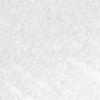
Label: no_change